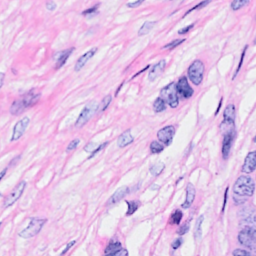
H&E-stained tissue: Breast